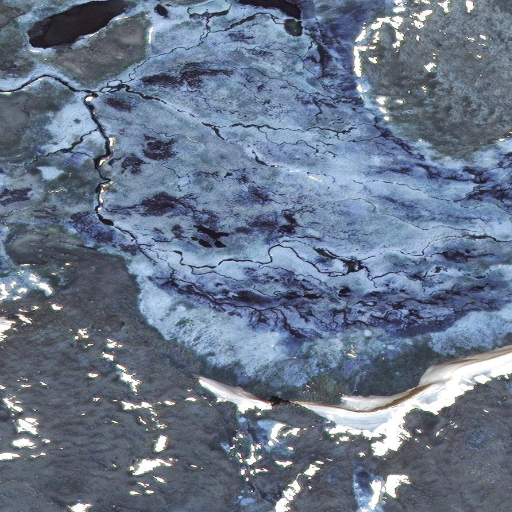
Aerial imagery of mountain in Alaska named Morgan Hill containing only unknown